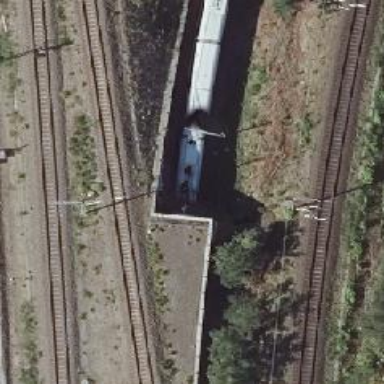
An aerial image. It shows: Milestone along the railway track with catenary mast.